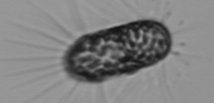
Label: Corethron_hystrix